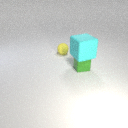
small green rubber cube to the right of small yellow rubber sphere